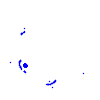
Particle: electron